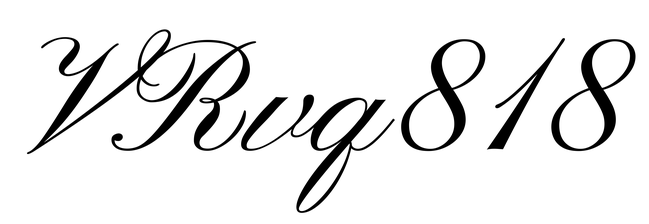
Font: PinyonScript-Regular